Question: I've been playing around with <URL>, but this library only deals with pulling and swiping gesture handling.
I am trying to figure out how the overlay text field input (with translucent background) is implemented in Clear iPhone app (screenshot below). This is the point when you pull down a new cell and it turns into a text field, and once you finish typing in, the content gets filled into the top-most cell, which is presumably hidden behind the textfield.
What is the simplest way to do this?

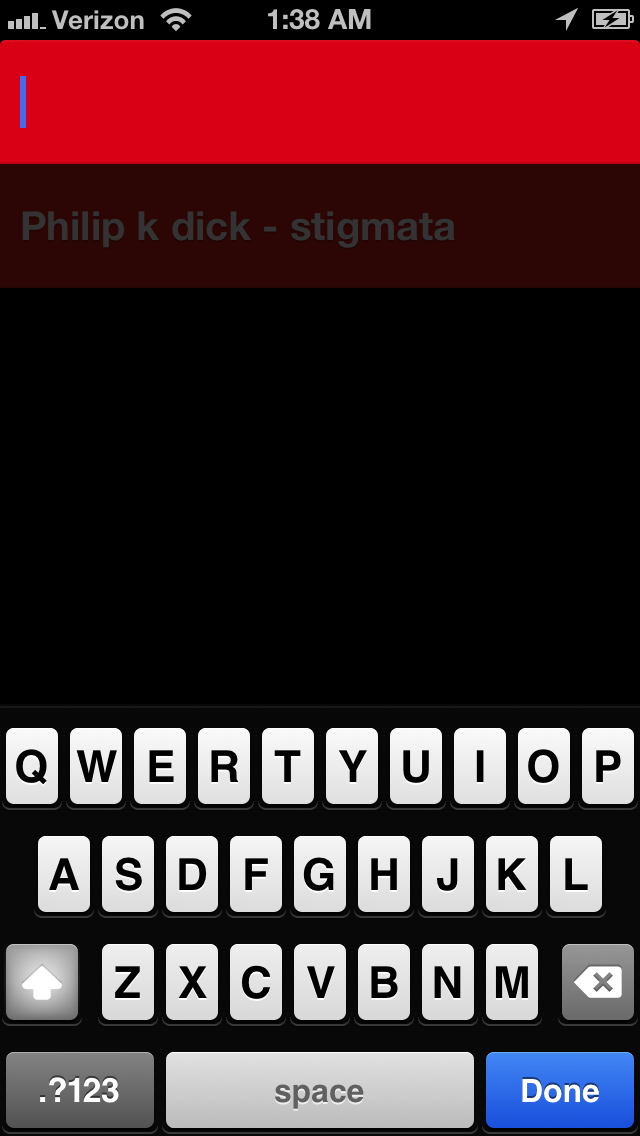
Answer: <URL>.It explains well how the implementation is done